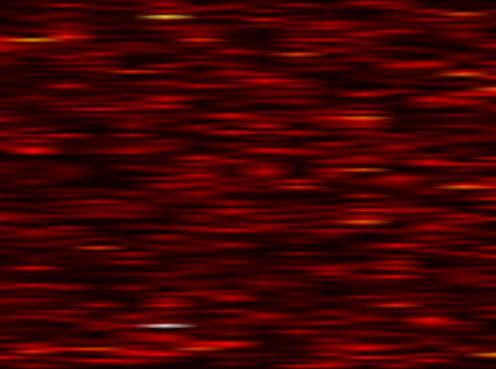
Label: OFDM